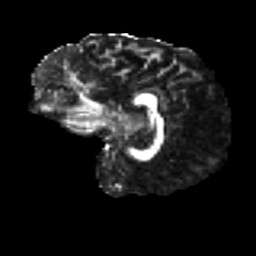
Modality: FA
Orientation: sagittal
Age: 24
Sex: female
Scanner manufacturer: ge
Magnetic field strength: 3 T
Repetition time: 7.8 s
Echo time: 0.0606 s